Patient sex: M
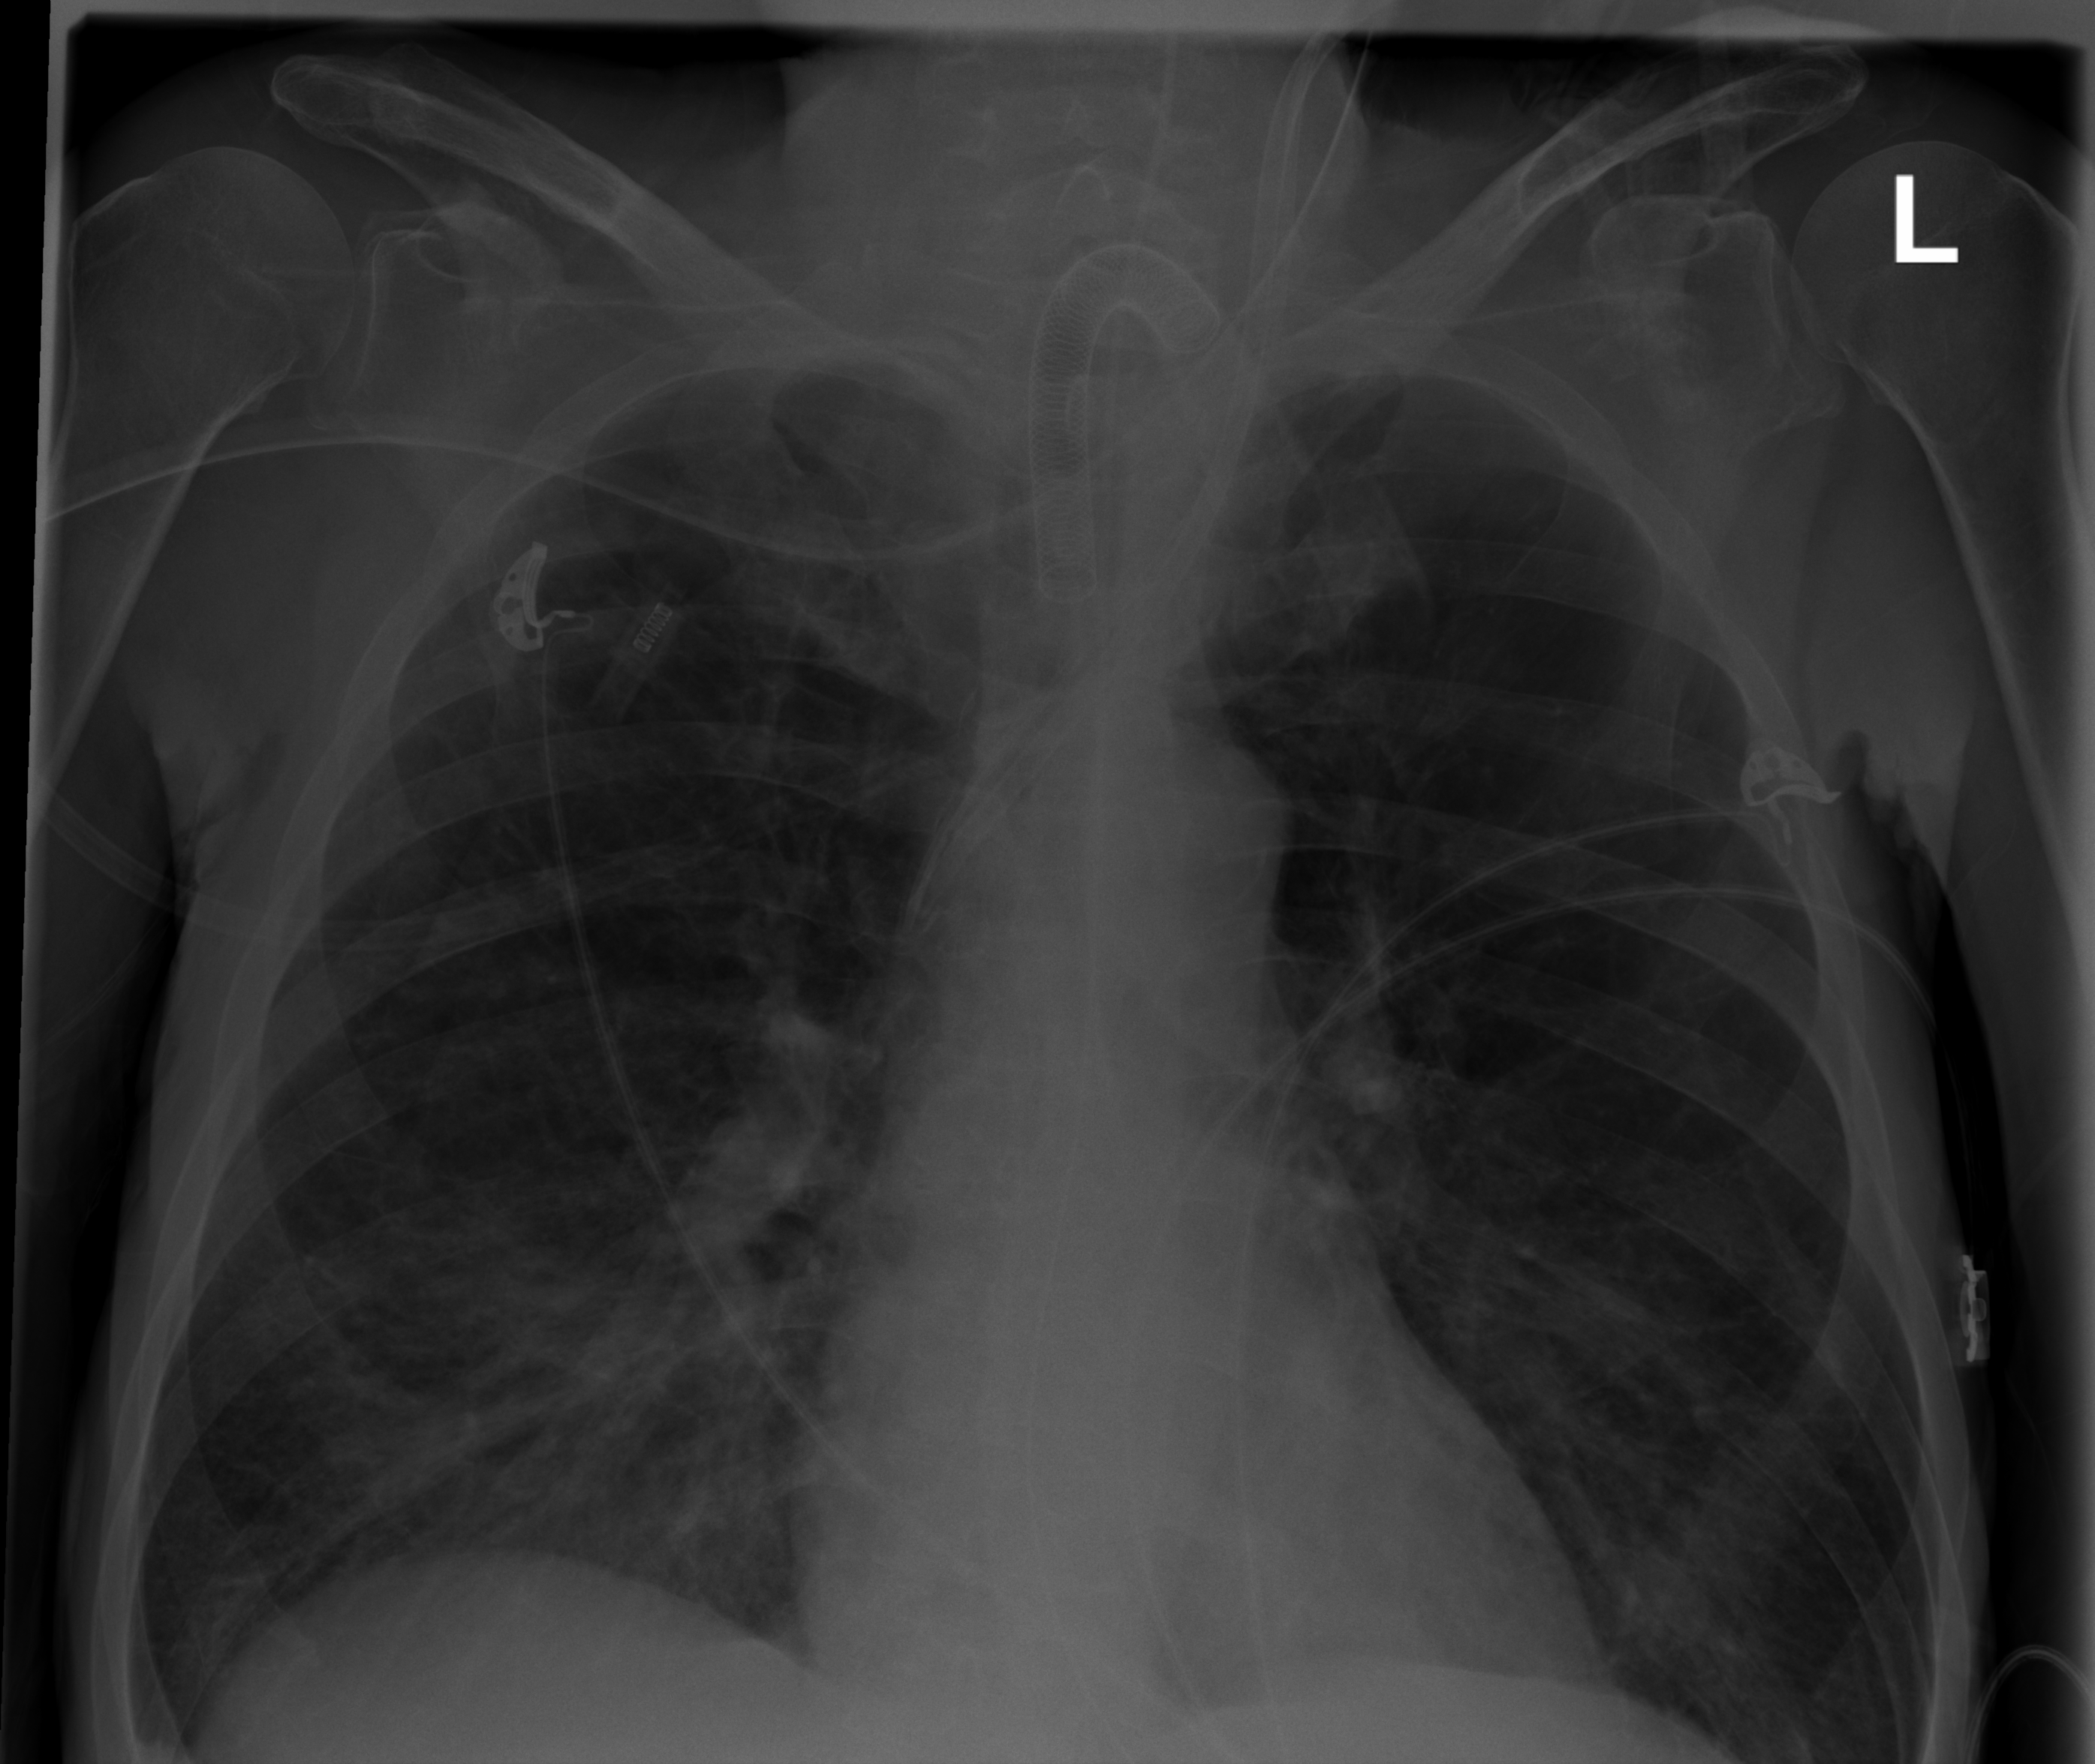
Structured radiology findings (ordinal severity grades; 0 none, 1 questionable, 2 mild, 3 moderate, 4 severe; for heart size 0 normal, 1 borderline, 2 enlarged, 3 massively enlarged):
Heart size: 0
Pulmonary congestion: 0
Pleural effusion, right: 0
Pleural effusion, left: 0
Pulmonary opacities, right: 2
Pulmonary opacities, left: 0
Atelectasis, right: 2
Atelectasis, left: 2